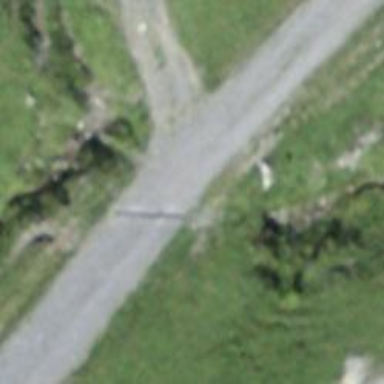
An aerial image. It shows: Culvert tunnel.